Interaction volume radius: 10 \u00c5
Interaction volume height: 10 \u00c5
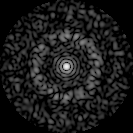
Disorder parameter: 0.8005